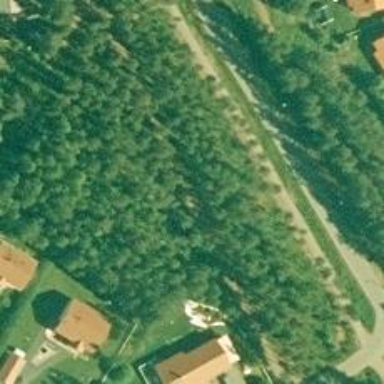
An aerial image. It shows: Cycleway.